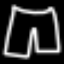
Label: pants